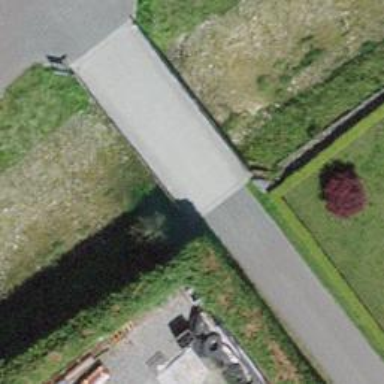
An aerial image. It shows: Unclassified road with bridge. The tracktype is grade 1.